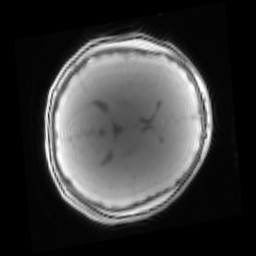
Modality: PDw
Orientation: axial
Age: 12
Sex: female
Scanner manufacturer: siemens
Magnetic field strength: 3 T
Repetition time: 0.25 s
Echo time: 0.00103 s